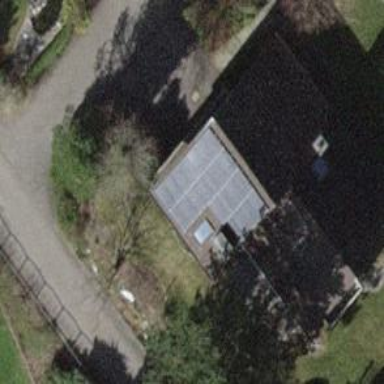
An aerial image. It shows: Solar power generator utilizing photovoltaic technology with solar photovoltaic panels.